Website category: jobs
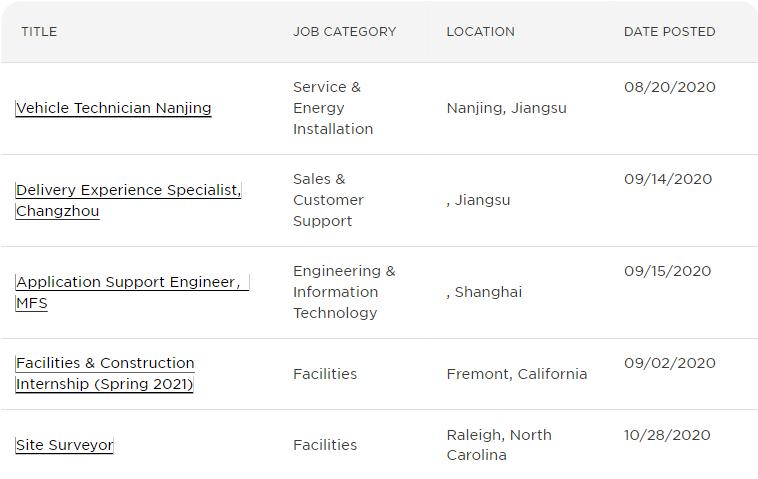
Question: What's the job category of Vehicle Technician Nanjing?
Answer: Service & Energy Installation

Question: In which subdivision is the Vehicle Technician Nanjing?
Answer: Service & Energy Installation

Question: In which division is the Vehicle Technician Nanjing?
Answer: Service & Energy Installation

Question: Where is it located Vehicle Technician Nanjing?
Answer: Service & Energy Installation

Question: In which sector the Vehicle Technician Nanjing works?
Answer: Service & Energy Installation

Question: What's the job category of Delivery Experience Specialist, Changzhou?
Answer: Sales & Customer Support

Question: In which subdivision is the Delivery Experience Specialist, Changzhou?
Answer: Sales & Customer Support

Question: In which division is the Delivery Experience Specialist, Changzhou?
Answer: Sales & Customer Support

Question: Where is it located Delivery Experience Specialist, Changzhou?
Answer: Sales & Customer Support

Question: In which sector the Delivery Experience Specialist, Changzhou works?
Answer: Sales & Customer Support

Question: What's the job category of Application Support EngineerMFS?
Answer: Engineering & Information Technology

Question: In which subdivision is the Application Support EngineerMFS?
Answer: Engineering & Information Technology

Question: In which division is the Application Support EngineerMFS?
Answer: Engineering & Information Technology

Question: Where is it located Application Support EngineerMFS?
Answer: Engineering & Information Technology

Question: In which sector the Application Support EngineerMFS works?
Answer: Engineering & Information Technology

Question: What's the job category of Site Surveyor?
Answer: Facilities

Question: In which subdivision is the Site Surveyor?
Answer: Facilities

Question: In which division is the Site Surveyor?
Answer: Facilities

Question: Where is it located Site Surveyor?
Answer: Facilities

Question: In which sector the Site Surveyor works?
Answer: Facilities

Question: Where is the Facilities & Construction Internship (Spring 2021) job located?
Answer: Fremont, California

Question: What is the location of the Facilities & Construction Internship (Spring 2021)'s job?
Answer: Fremont, California

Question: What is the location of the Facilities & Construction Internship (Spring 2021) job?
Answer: Fremont, California

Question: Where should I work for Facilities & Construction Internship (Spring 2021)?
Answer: Fremont, California

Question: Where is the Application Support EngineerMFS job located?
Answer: , Shanghai

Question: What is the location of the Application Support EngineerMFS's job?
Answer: , Shanghai

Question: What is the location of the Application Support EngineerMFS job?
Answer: , Shanghai

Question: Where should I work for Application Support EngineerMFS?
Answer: , Shanghai

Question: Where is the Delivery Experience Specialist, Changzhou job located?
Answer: , Jiangsu

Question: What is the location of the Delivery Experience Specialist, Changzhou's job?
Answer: , Jiangsu

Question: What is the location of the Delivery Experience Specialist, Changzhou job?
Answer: , Jiangsu

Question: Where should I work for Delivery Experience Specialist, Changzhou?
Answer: , Jiangsu

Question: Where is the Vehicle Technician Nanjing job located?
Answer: Nanjing, Jiangsu

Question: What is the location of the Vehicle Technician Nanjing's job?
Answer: Nanjing, Jiangsu

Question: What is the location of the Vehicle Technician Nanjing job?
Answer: Nanjing, Jiangsu

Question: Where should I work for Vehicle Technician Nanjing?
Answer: Nanjing, Jiangsu

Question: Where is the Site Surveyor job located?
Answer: Raleigh, North Carolina

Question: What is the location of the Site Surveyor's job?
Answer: Raleigh, North Carolina

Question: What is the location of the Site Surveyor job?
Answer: Raleigh, North Carolina

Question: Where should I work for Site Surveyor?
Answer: Raleigh, North Carolina

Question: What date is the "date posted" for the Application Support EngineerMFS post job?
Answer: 09/15/2020

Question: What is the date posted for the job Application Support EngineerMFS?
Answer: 09/15/2020

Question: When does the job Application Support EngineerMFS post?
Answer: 09/15/2020

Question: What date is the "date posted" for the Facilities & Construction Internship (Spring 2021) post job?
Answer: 09/02/2020

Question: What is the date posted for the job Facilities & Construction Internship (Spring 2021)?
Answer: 09/02/2020

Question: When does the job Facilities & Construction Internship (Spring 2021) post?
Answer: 09/02/2020

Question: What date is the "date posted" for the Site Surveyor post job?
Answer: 10/28/2020

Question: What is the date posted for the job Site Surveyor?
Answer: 10/28/2020

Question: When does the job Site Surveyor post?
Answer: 10/28/2020

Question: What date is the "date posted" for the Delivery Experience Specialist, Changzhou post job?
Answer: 09/14/2020

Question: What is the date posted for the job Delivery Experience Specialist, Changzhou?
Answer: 09/14/2020

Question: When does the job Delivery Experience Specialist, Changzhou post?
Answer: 09/14/2020

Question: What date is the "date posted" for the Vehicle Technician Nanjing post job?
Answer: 08/20/2020

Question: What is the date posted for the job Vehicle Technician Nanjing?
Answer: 08/20/2020

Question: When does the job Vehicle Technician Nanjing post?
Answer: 08/20/2020

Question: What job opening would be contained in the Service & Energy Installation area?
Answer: Vehicle Technician Nanjing

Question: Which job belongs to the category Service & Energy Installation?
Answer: Vehicle Technician Nanjing

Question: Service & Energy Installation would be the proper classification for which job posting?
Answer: Vehicle Technician Nanjing

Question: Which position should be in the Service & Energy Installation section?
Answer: Vehicle Technician Nanjing

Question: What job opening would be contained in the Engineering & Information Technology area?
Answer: Application Support EngineerMFS

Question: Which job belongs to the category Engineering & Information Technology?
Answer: Application Support EngineerMFS

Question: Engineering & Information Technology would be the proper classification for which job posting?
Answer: Application Support EngineerMFS

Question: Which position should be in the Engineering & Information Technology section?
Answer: Application Support EngineerMFS

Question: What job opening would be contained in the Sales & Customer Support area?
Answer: Delivery Experience Specialist, Changzhou